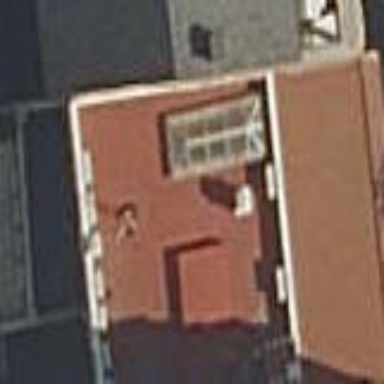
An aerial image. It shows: Hotel building.